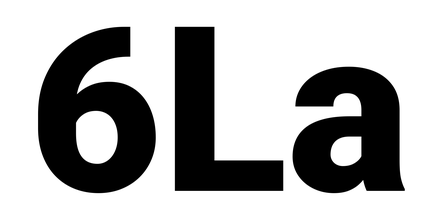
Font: Roboto_Black